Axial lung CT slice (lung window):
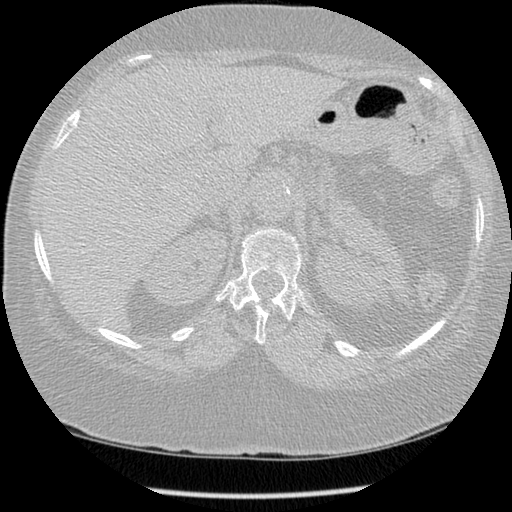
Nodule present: no